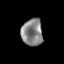
Tissue: prostate
Cell type: Myeloid cells
Senescence score: 0.3498
Nuclear area (px): 562
Mean DAPI intensity: 133.689